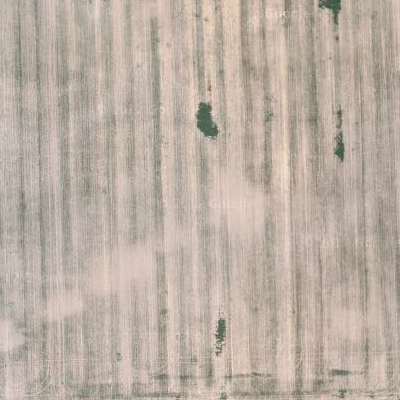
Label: Field